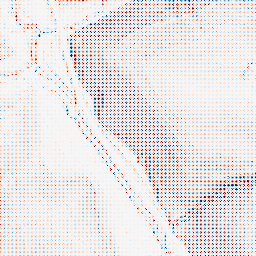
Category: wavelet
Decomposition family: wavelet_biorthogonal
Decomposition parameters: wavelet: bior1.3
level: 1
Upsampling method: sinc_hamming
Upsampling parameters: scale: 8
kernel_size: 4
Upsampling scale: 8